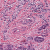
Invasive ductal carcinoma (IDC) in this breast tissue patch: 1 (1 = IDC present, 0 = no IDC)